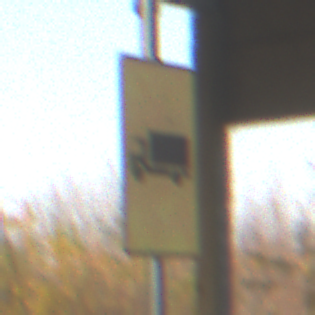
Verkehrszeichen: KFZZulaessigeGesamtmasse3Komma5TOhnePfeilsymbol
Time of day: SunriseSunset
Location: Roofed (Suburban)
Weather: Clear
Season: NotSpecified
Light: Natural